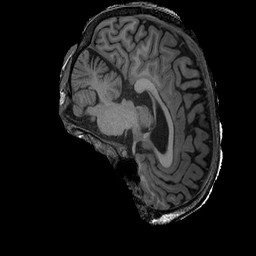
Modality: T1w
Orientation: sagittal
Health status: ill
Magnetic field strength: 3 T